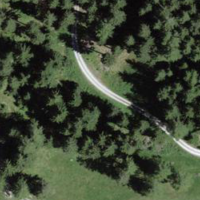
EUNIS habitat code: 43
Species observed at this site:
Danthonia decumbens